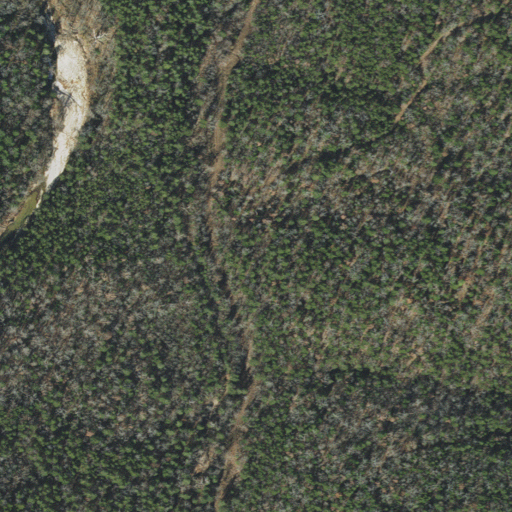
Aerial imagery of valley in Arkansas named Buck Hollow containing deciduous forest, mixed forest, evergreen forest, and pasture